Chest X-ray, PA view. Patient: 54 years old, sex M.
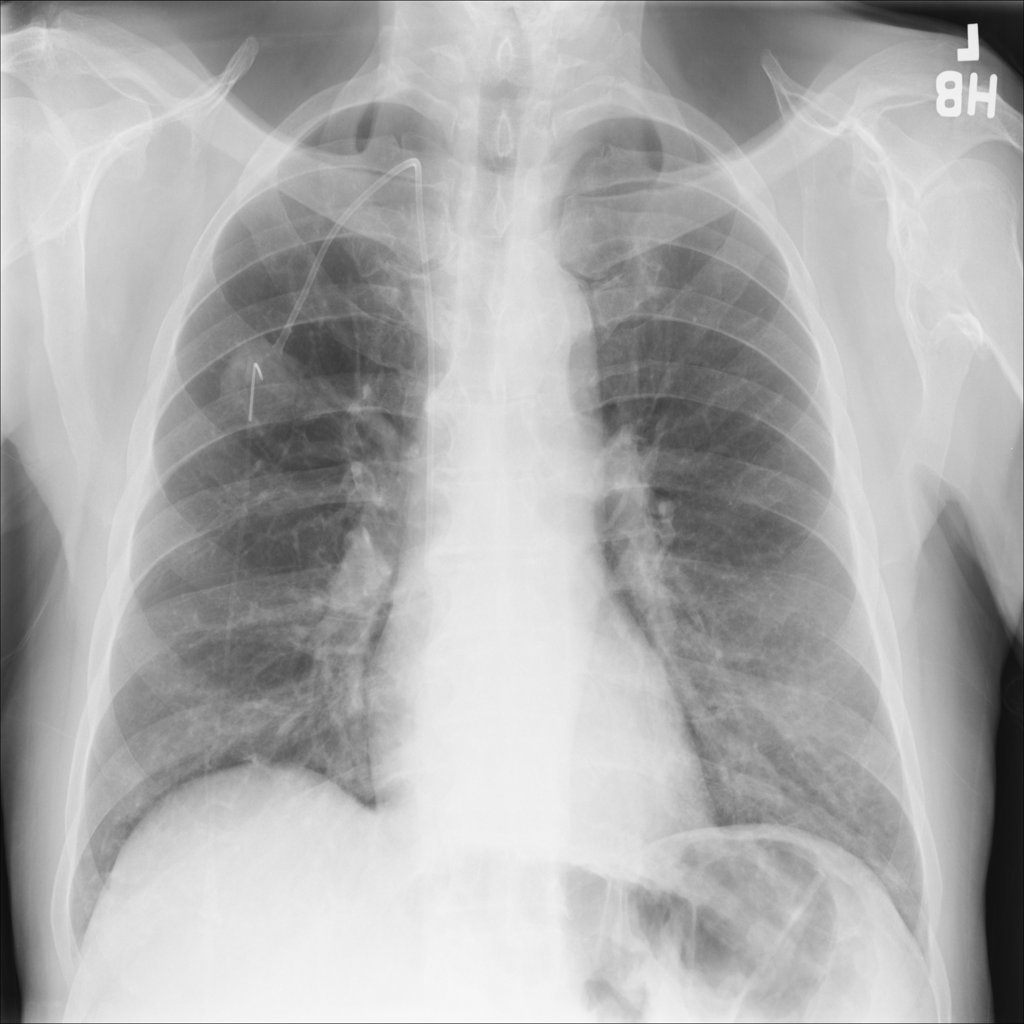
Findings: Effusion, Infiltration